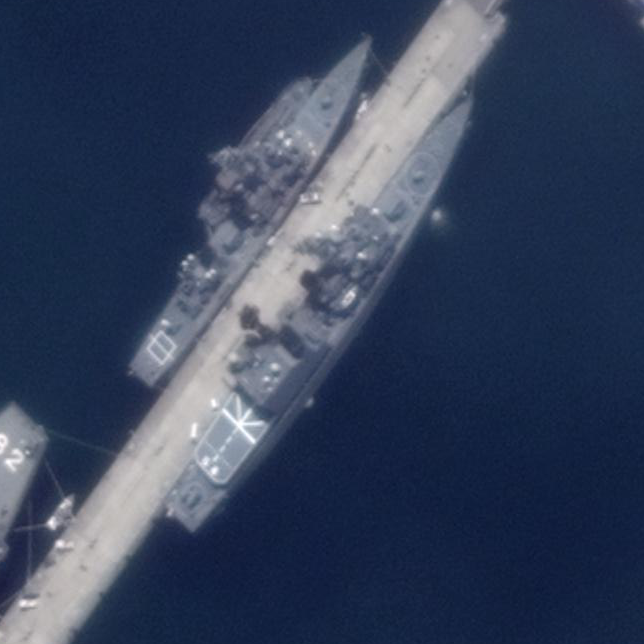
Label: cruiser